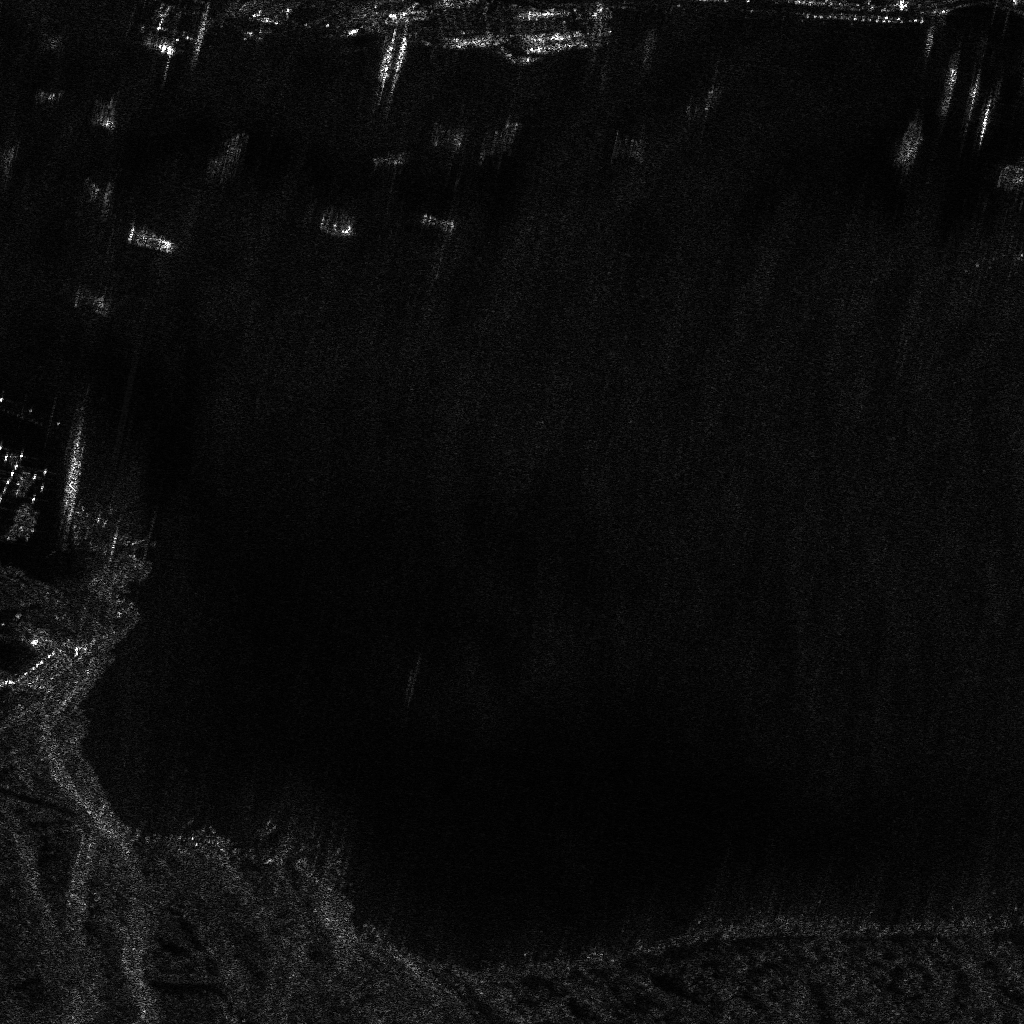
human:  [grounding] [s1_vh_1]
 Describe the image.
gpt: In the satellite image, there is  <ref>1 medium container </ref> <box>[[11, 22, 17, 24, 10]]</box> located at top left,  <ref>2 medium fishing </ref> <box>[[40, 21, 44, 22, 16], [36, 13, 38, 17, 75]]</box> located at top,  <ref>2 large fishing </ref> <box>[[21, 12, 23, 17, 34], [7, 28, 10, 30, 15]]</box> located at top left,  <ref>2 medium fishing </ref> <box>[[9, 17, 11, 21, 2], [9, 9, 11, 13, 15]]</box> located at top left,  <ref>1 medium container </ref> <box>[[30, 20, 34, 22, 18]]</box> located at top,  <ref>4 large fishing </ref> <box>[[91, 4, 93, 10, 12], [95, 7, 96, 14, 12], [94, 6, 95, 12, 12], [87, 10, 89, 16, 9]]</box> located at top right,  <ref>1 small fishing </ref> <box>[[90, 2, 90, 5, 12]]</box> located at top right.